Question: I'm using hibernate as an ORMapper. I want to execute an actually rather simple hql query:
'''
SELECT a
FROM Foo a
WHERE a.status = :A0status
ORDER BY a.bookingTypeCode ASC,
a.priority ASC
'''
This hql query is then converted into a sql query which looks something like this:
'''
select a.*
from Foo a
where a.status='A'
order by a.bookingtypecode ASC,
a.priority ASC
'''
When I execute the sql on the oracle database using the Oracle SQL Developer I get 17 rows returned. However, when I execute the hql query (using the list method of a 'Query' I get a list of 17 elements that are all 'null'. Although the number of elements is correct, not a single one of the elements is actually loaded.
This is the way I create and execute my query:
'''
// the hql query is stored in the hqlQuery variable;
// the parameter are stored in a Map<String, Object> called params
Query hQuery = hibSession.createQuery(hqlQuery);
for (Entry<String, Object> param : params.entrySet()) {
String key = param.getKey();
Object value = param.getValue();
hQuery.setParameter(key, value);
}
List<?> result = hQuery.list();
'''

Does anyone know what might be the problem here?
I've recently upgrade from hibernate 3.2 to 4.3.5. Before the upgrade everything worked fine. After the upgrade I get this error.
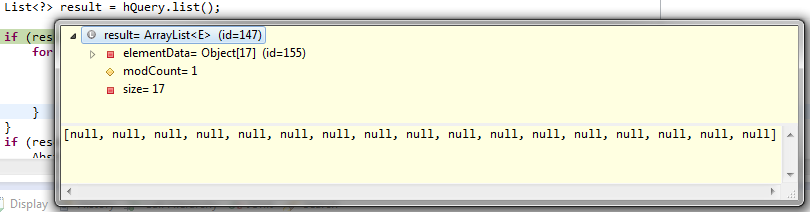
Answer: I've set the Log level of hibernate to TRACE and found the problem. It was actually a mapping/logic/database error. The primary key consisted of two columns (according to the entity class) and one of these columns was nullable. However a primary key can never be nullable. Therefore hibernate always returned null.